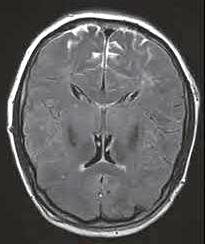
Label: notumor